Question: In my ktr, I need to create dynamic query for Step Table Input.
like -
'''
Select ${SelectList} from ${Table}
'''
The value of SelectList Table is coming from Step - Set Variables.
It is not working. Am I missing something?

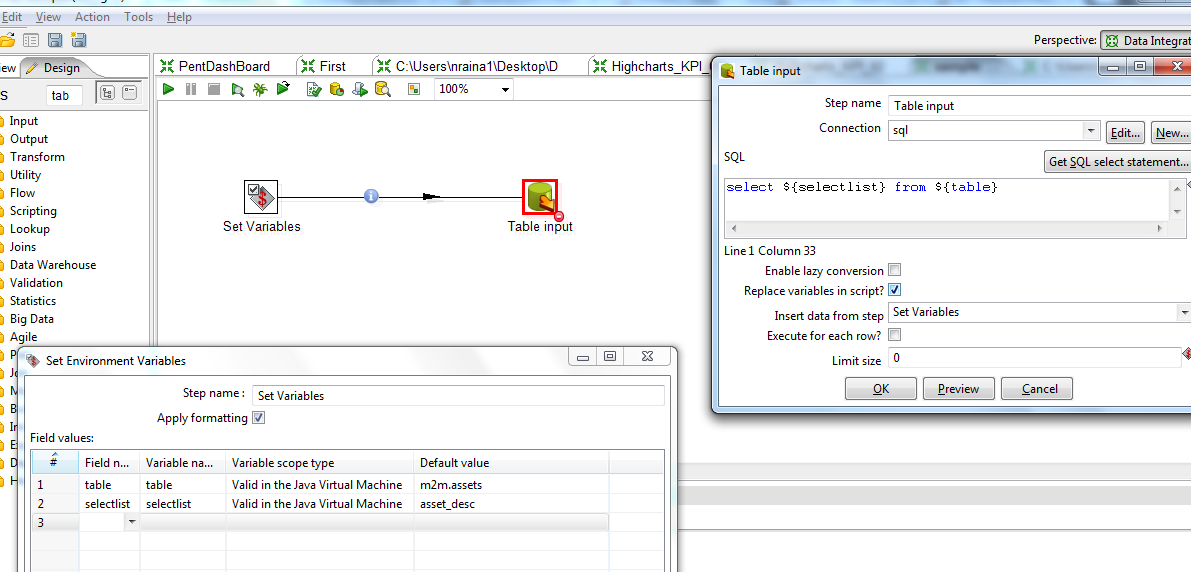
Answer: You can't assume that a 'Set Variables' step will get its variables set at any time within the same transform. That is the nature of PDI's multi-threading. You need to be sure the variables are set before the 'Table input' step begins. Generally this is done by putting the transform in a Job and setting the variables there, before the transform runs.
You can also pass parameters to the transform and read them into the transform with a 'Get System Info' step referencing 'Command line argument 1', etc.